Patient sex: M
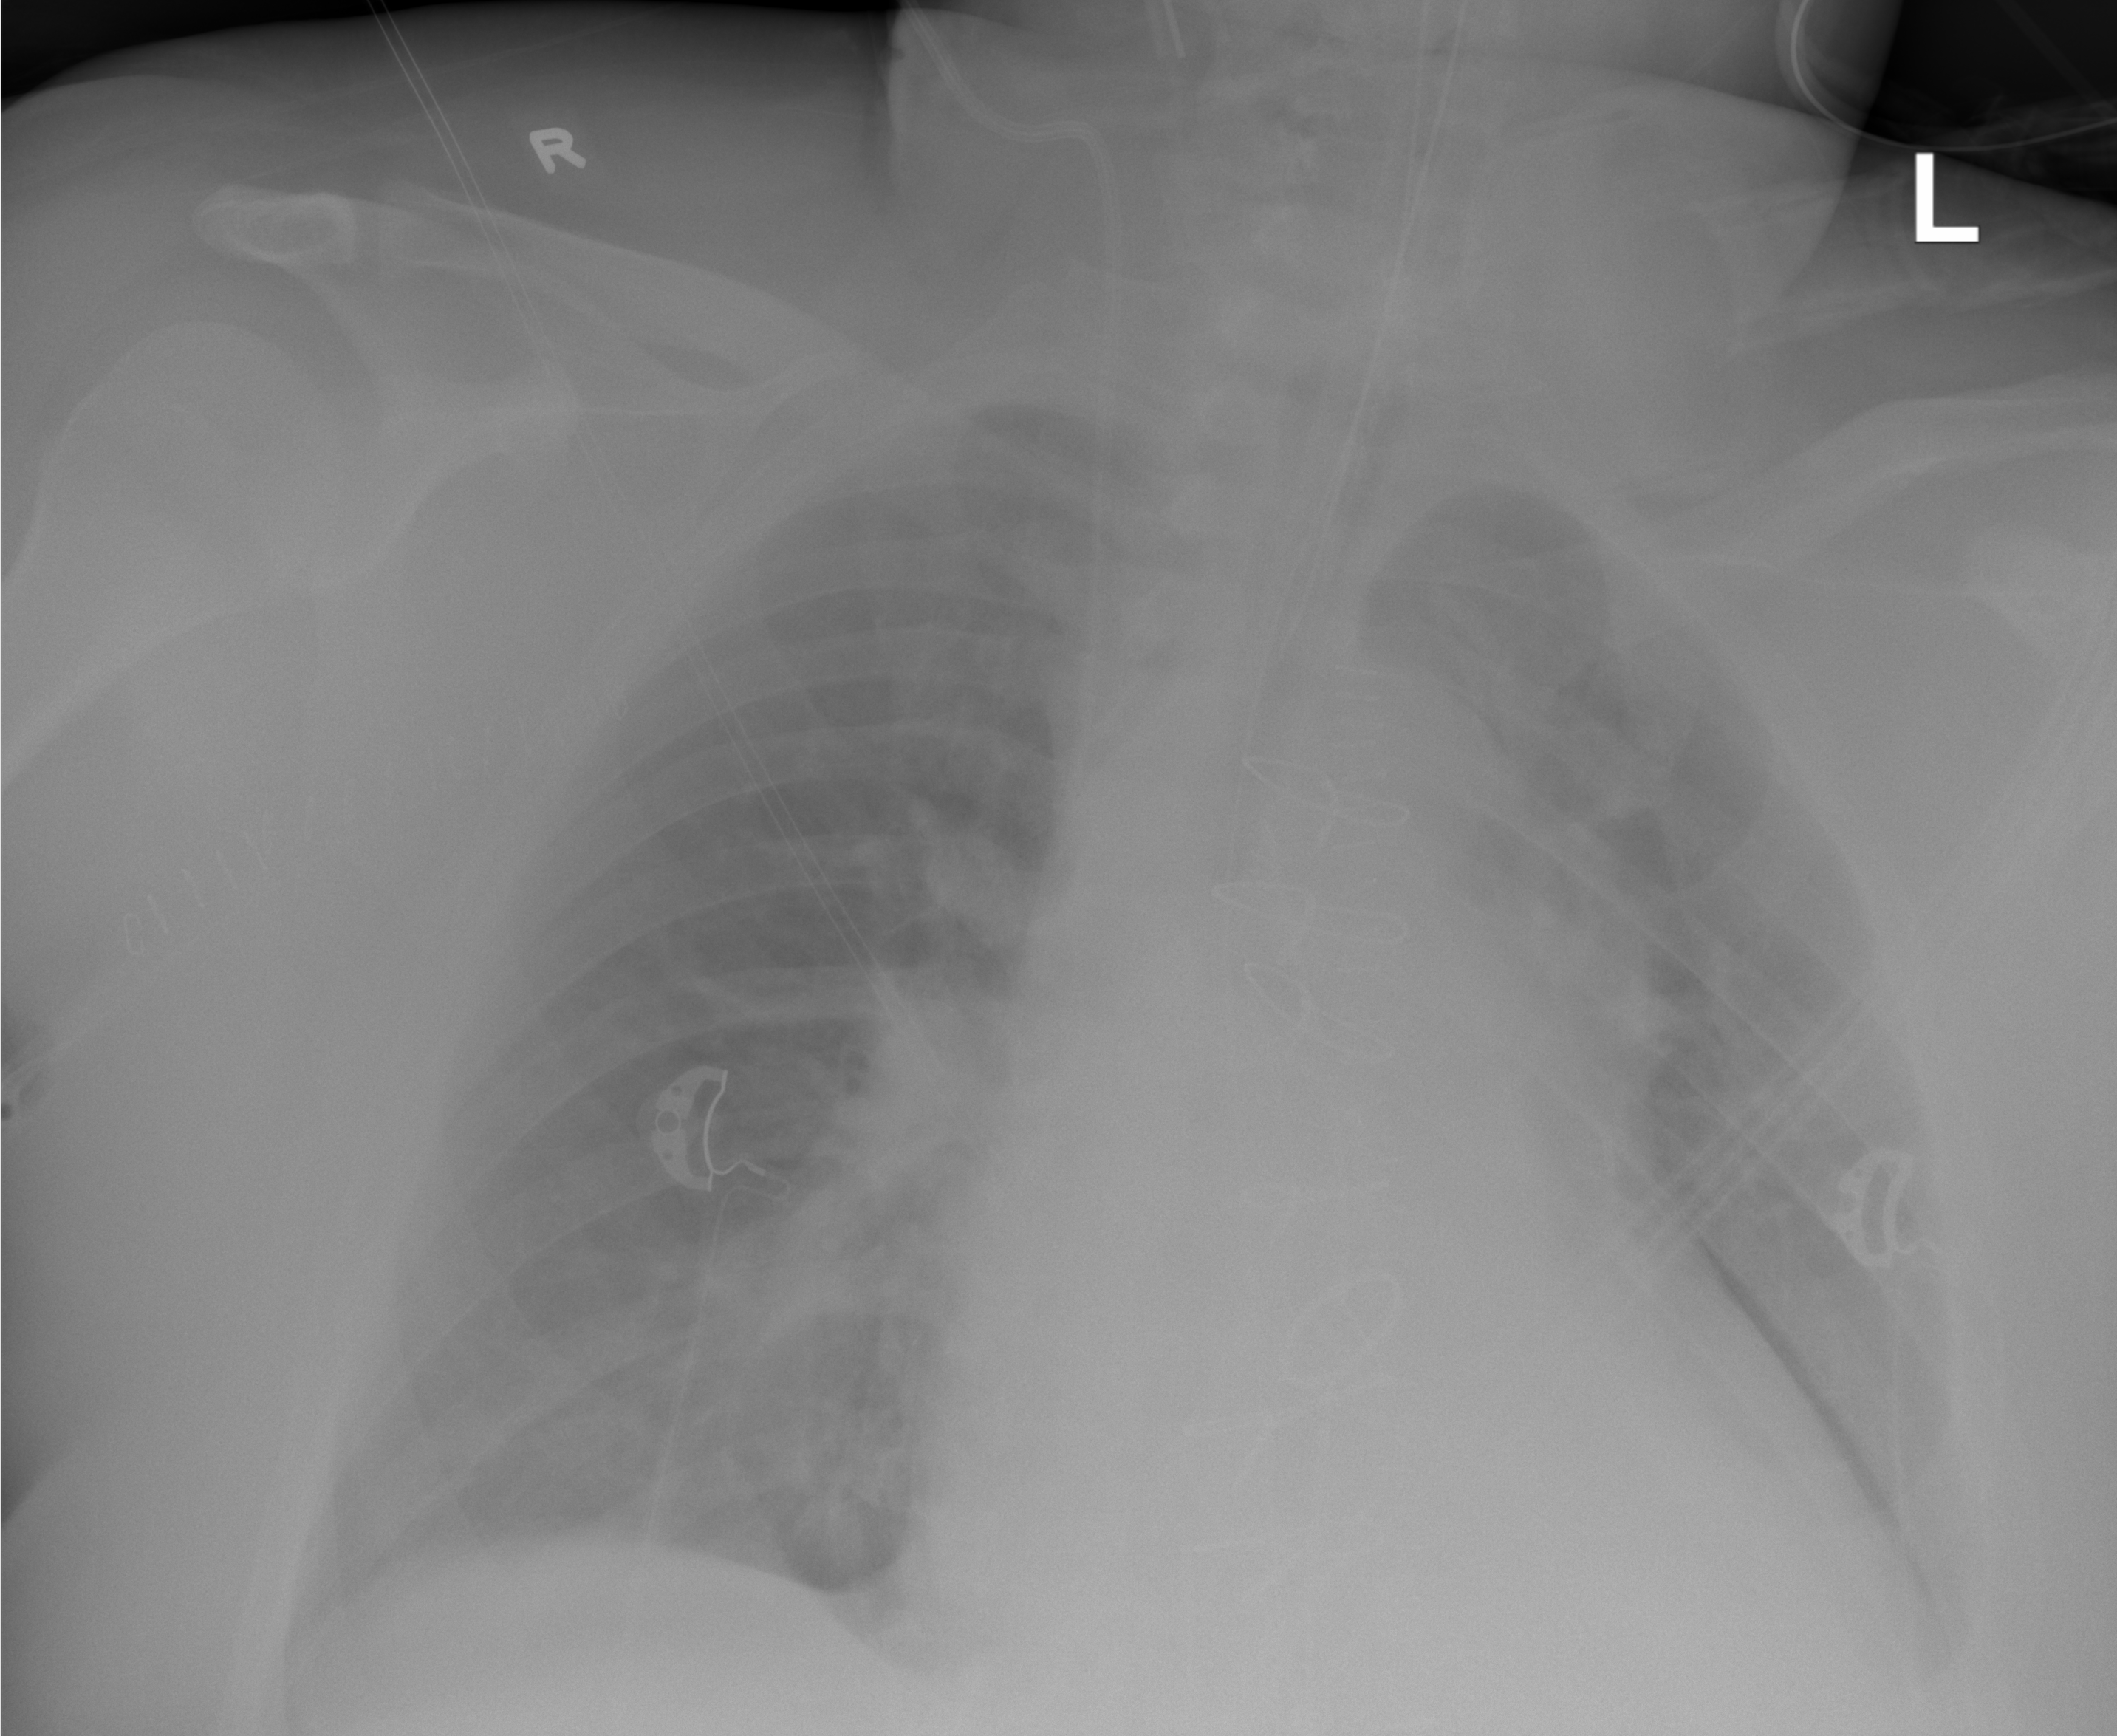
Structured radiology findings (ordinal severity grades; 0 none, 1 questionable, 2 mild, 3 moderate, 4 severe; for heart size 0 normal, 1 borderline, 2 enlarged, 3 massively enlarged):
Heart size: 2
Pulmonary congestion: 3
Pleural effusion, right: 1
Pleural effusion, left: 1
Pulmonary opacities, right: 2
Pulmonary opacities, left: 0
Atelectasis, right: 2
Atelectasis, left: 2